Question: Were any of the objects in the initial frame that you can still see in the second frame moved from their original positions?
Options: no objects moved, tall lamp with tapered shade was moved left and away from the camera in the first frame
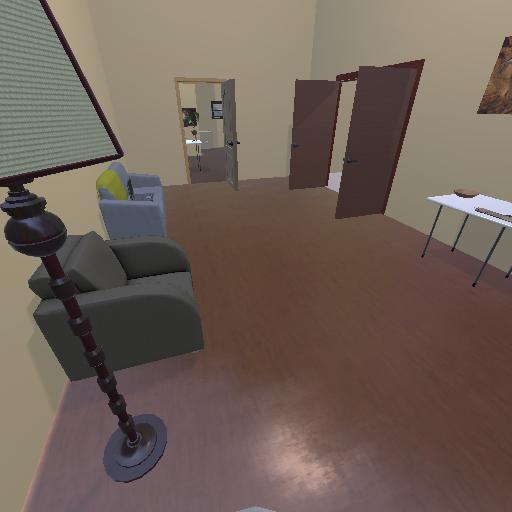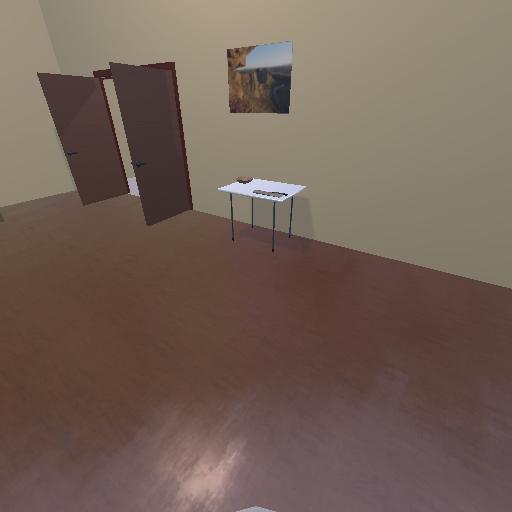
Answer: no objects moved